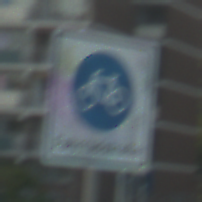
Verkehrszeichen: BeginnFahrradstrasse
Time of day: MorningAfternoon
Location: Outdoor (Urban)
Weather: PartlyCloudy
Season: NotSpecified
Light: Natural